Chest X-ray. View position: PA
Patient age: 55
Patient sex: F
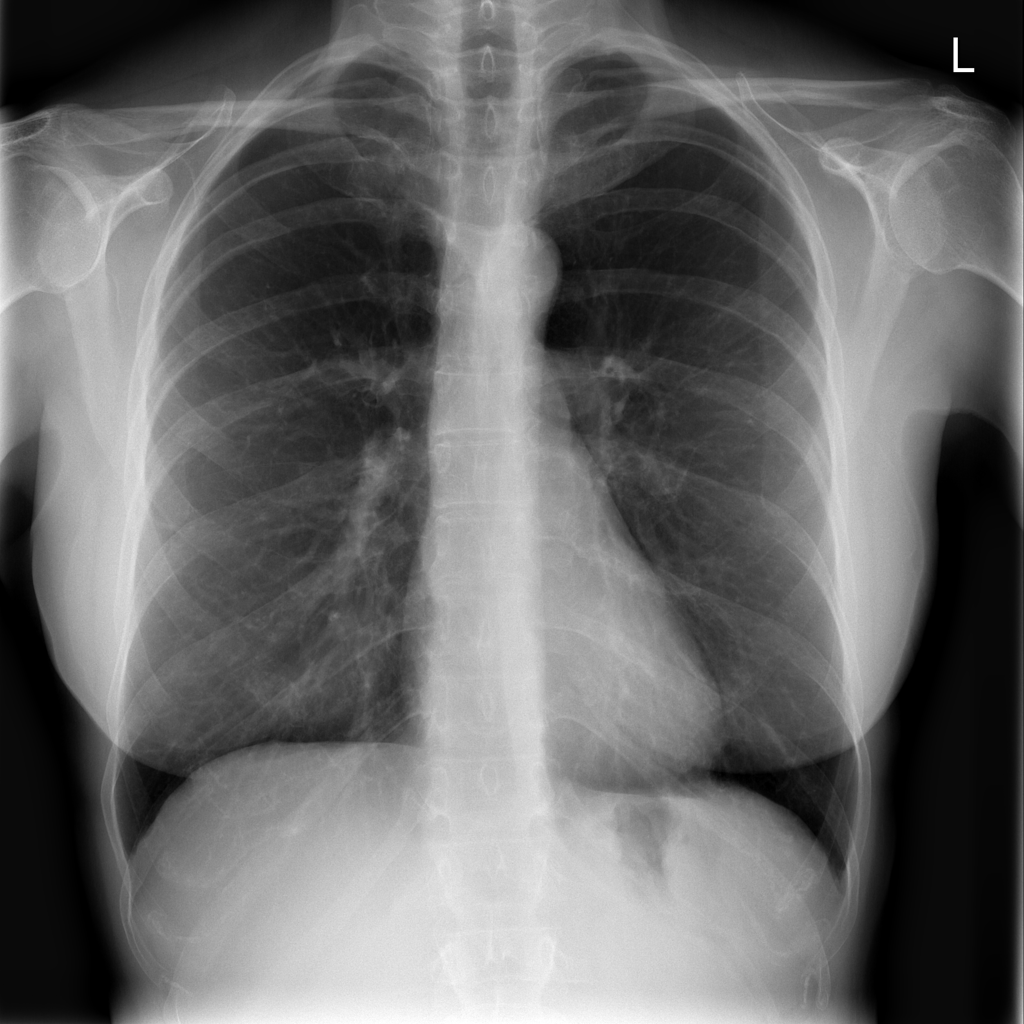
Finding: Pneumothorax